Question: i have interesting issue and im not sure how to handle it.
I have 2 tables and i need to join same data using identificators and add data which are missing at left table or right table. Its seems like FULL OUTER JOIN but, the problem is that i have 2 combinations of keys.
For example
T1_Identificator1 + T1_Identificator3 = T2_Identificator1 + T2_Identificator3 = Same record
T1_Identificator2 + T1_Identificator3 = T2_Identificator2 + T2_Identificator3 = Same record
I though about some Subselect on each record but it seems to me too much complicated and also with considerable performance lost
Second idea, which im trying just now is with EXCEPT and INTERSECT

Have you some idea how to handle this ?
I prepared DB Schema <URL>
Thank you
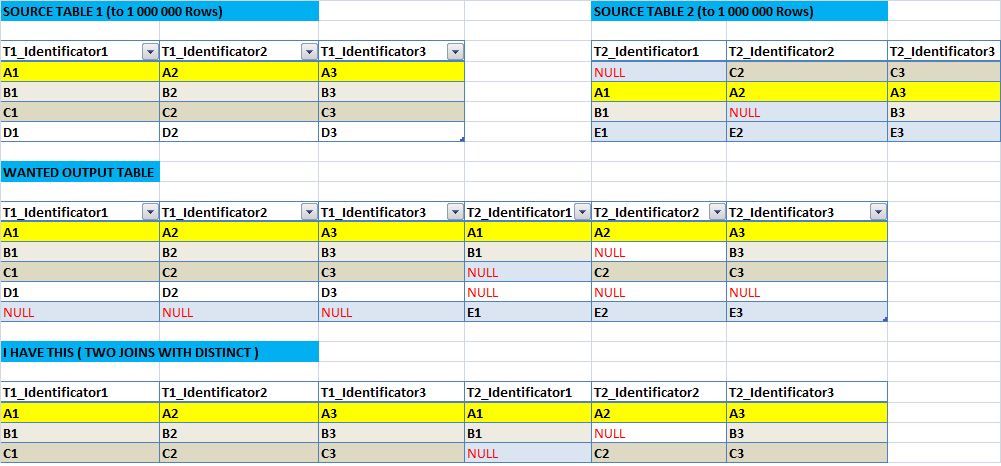
Answer: Just do a 'FULL JOIN' using the condition you have described:
'''
SELECT *
FROM T1
FULL OUTER JOIN T2
ON (T1_Identificator1 + T1_Identificator3 = T2_Identificator1 + T2_Identificator3 )
OR (T1_Identificator2 + T1_Identificator3 = T2_Identificator2 + T2_Identificator3)
'''
Check this <URL>. It produces exactly the same output as the wanted one cited in the OP.